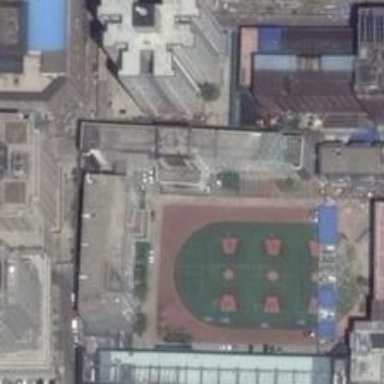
Various of edifices surround the exercise yard which includes three basketball courts .